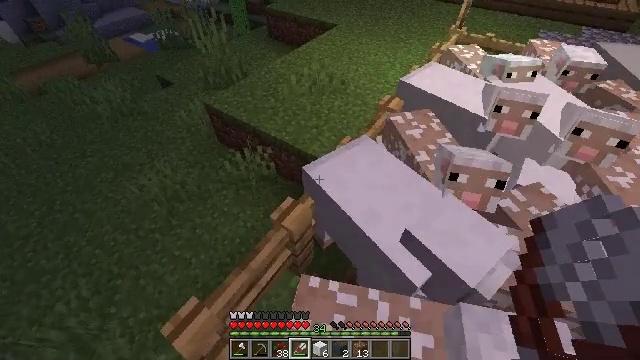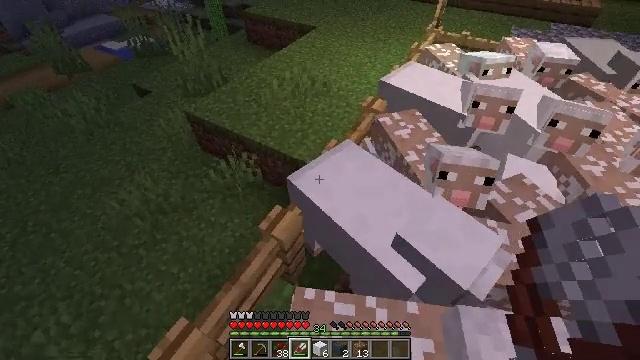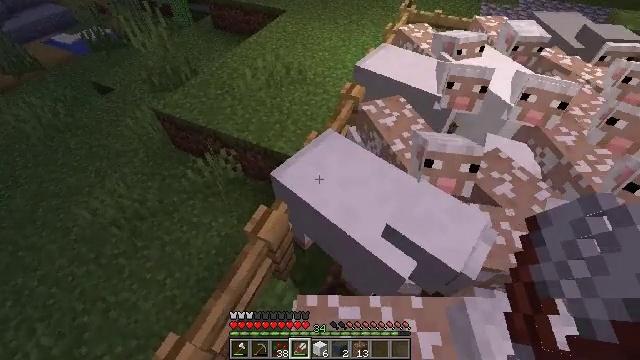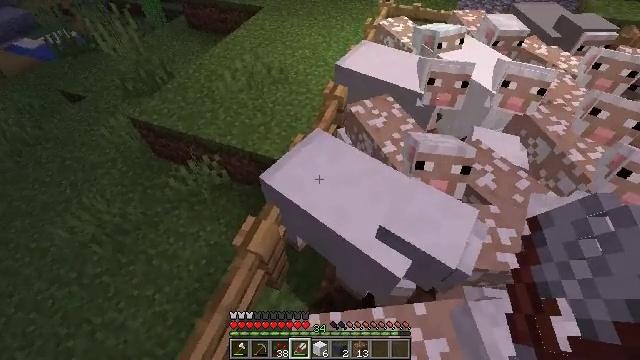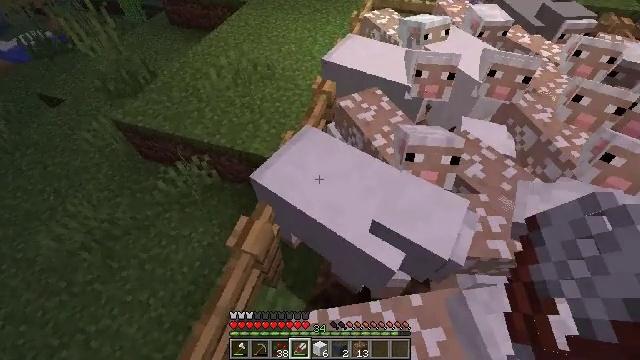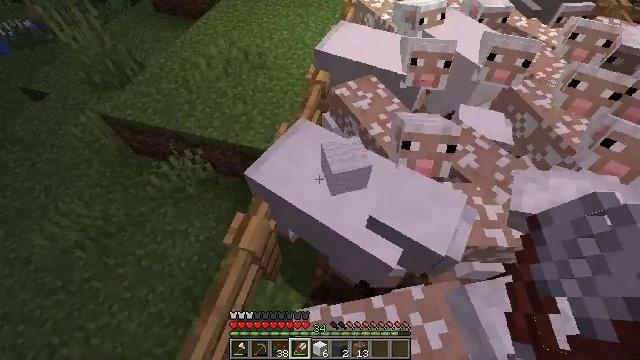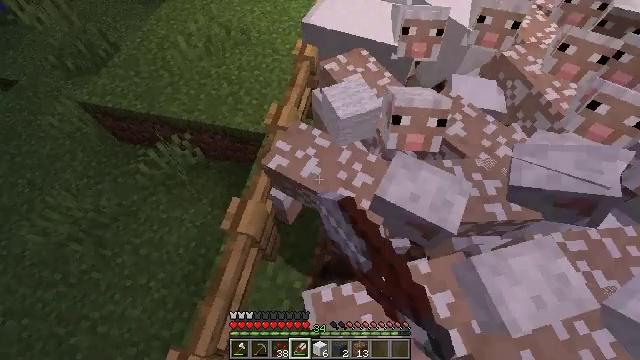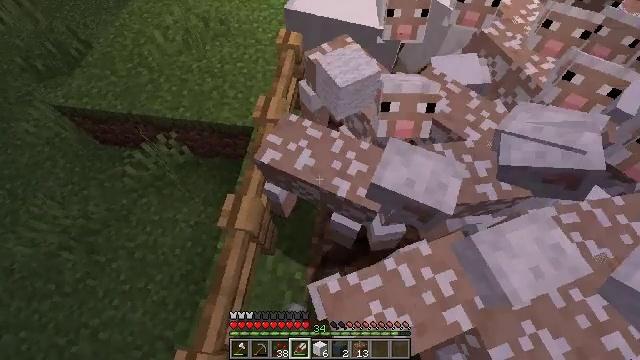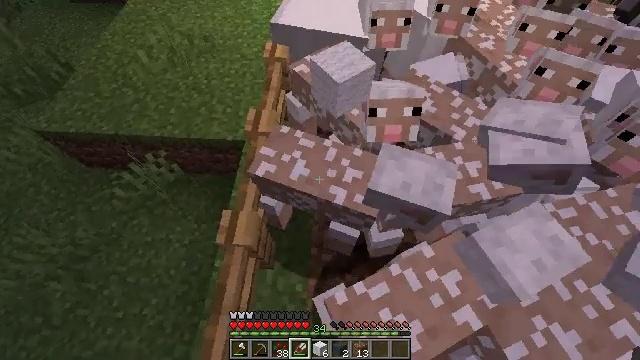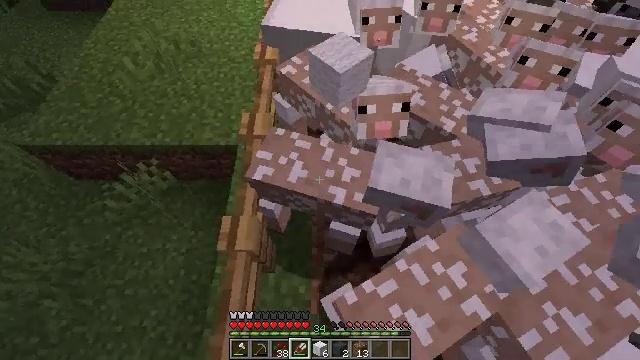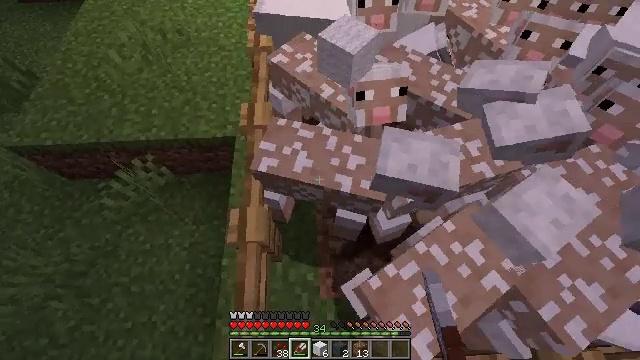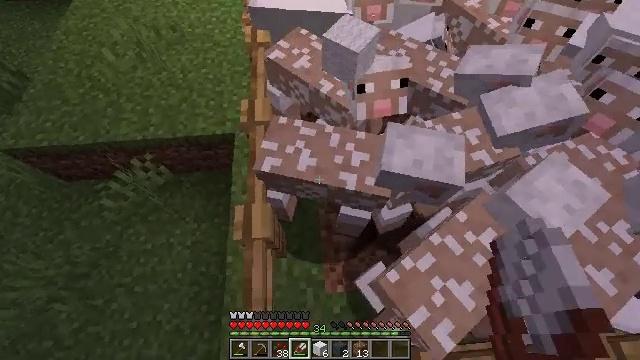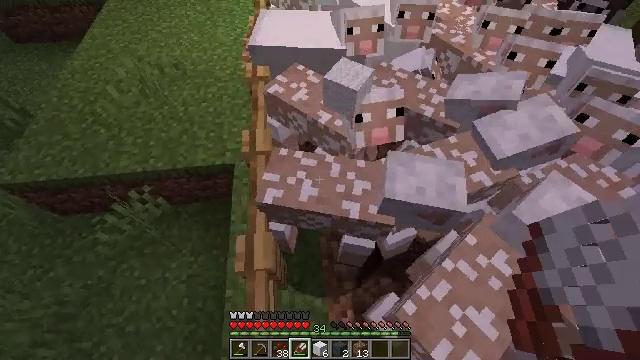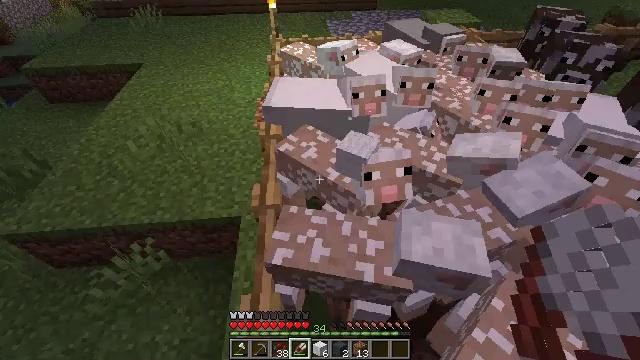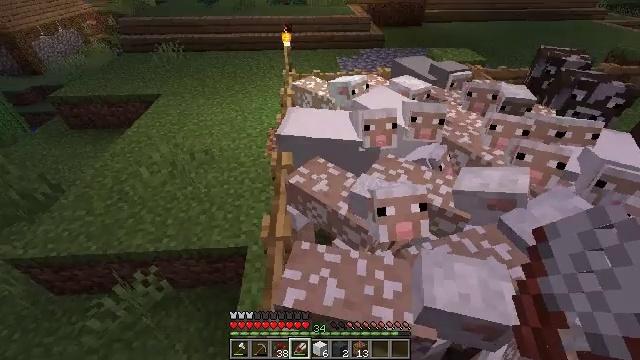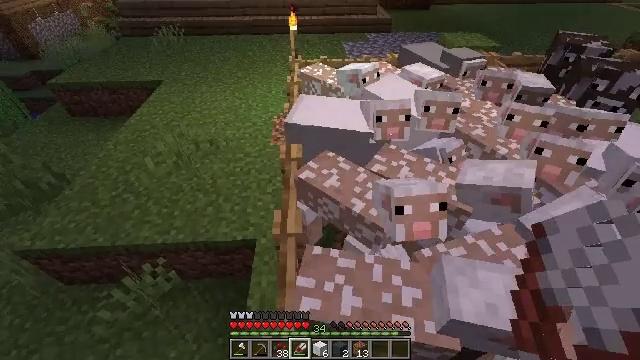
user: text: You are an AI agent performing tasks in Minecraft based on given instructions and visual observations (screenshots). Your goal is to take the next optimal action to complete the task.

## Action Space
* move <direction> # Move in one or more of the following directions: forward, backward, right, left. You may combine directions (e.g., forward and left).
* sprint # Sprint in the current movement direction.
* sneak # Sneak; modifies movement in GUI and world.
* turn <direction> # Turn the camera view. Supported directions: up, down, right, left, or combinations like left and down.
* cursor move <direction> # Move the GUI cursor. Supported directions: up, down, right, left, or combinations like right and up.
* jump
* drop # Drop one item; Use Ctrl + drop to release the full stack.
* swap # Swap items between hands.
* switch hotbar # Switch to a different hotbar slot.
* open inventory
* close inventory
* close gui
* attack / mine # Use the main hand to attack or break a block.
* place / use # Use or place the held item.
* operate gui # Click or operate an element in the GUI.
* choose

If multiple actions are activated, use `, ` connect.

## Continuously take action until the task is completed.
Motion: motion action
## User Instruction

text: Get black dye by crafting it from ink sacs.
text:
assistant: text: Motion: move forward, sneak, turn right, use / place
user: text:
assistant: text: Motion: move forward, sneak, turn right and down, use / place
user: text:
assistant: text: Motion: move forward, sneak, turn right, use / place
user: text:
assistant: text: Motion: move forward, sneak, turn right and down, use / place
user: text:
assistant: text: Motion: move forward, sneak, turn right and down, use / place
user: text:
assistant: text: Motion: move forward, sneak, turn right and down, use / place
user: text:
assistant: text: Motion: move forward and move left, sneak, turn right and down, use / place
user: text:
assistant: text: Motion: move forward and move left, sneak, turn right and up, use / place
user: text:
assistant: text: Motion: move forward and move left, sneak, turn right
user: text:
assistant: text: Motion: move forward and move left, sneak, turn right and down, use / place
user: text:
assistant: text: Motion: move forward and move left, sneak, turn right and down, use / place
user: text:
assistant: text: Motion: move forward and move left, sneak, turn right and up, use / place
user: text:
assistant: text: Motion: move forward and move left, sneak, turn left and up
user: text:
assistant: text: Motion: move forward and move left, sneak, turn left and up
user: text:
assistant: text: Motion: move forward and move left, sneak, turn down, use / place
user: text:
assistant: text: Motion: move forward, sneak, turn down, use / place
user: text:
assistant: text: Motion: move forward, sneak, use / place
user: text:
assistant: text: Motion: move forward, sneak, turn right and up, use / place
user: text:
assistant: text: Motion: move forward, sneak, turn right and up
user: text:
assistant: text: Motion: move forward, sneak, use / place
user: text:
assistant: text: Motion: move forward, sneak, use / place
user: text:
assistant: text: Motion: move forward, sneak, use / place
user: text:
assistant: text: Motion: move forward, sneak, turn up, use / place
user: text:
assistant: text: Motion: move forward, sneak
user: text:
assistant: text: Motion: move forward, sneak, turn down, use / place
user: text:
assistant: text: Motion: move forward, sneak, turn right and down, use / place
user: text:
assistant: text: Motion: move forward, sneak, turn right and down, use / place
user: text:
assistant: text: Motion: move forward, sneak, turn right, use / place
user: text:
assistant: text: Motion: move forward, sneak
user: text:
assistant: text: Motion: move forward, sneak, use / place